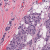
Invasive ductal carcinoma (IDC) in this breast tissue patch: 1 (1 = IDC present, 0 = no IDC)